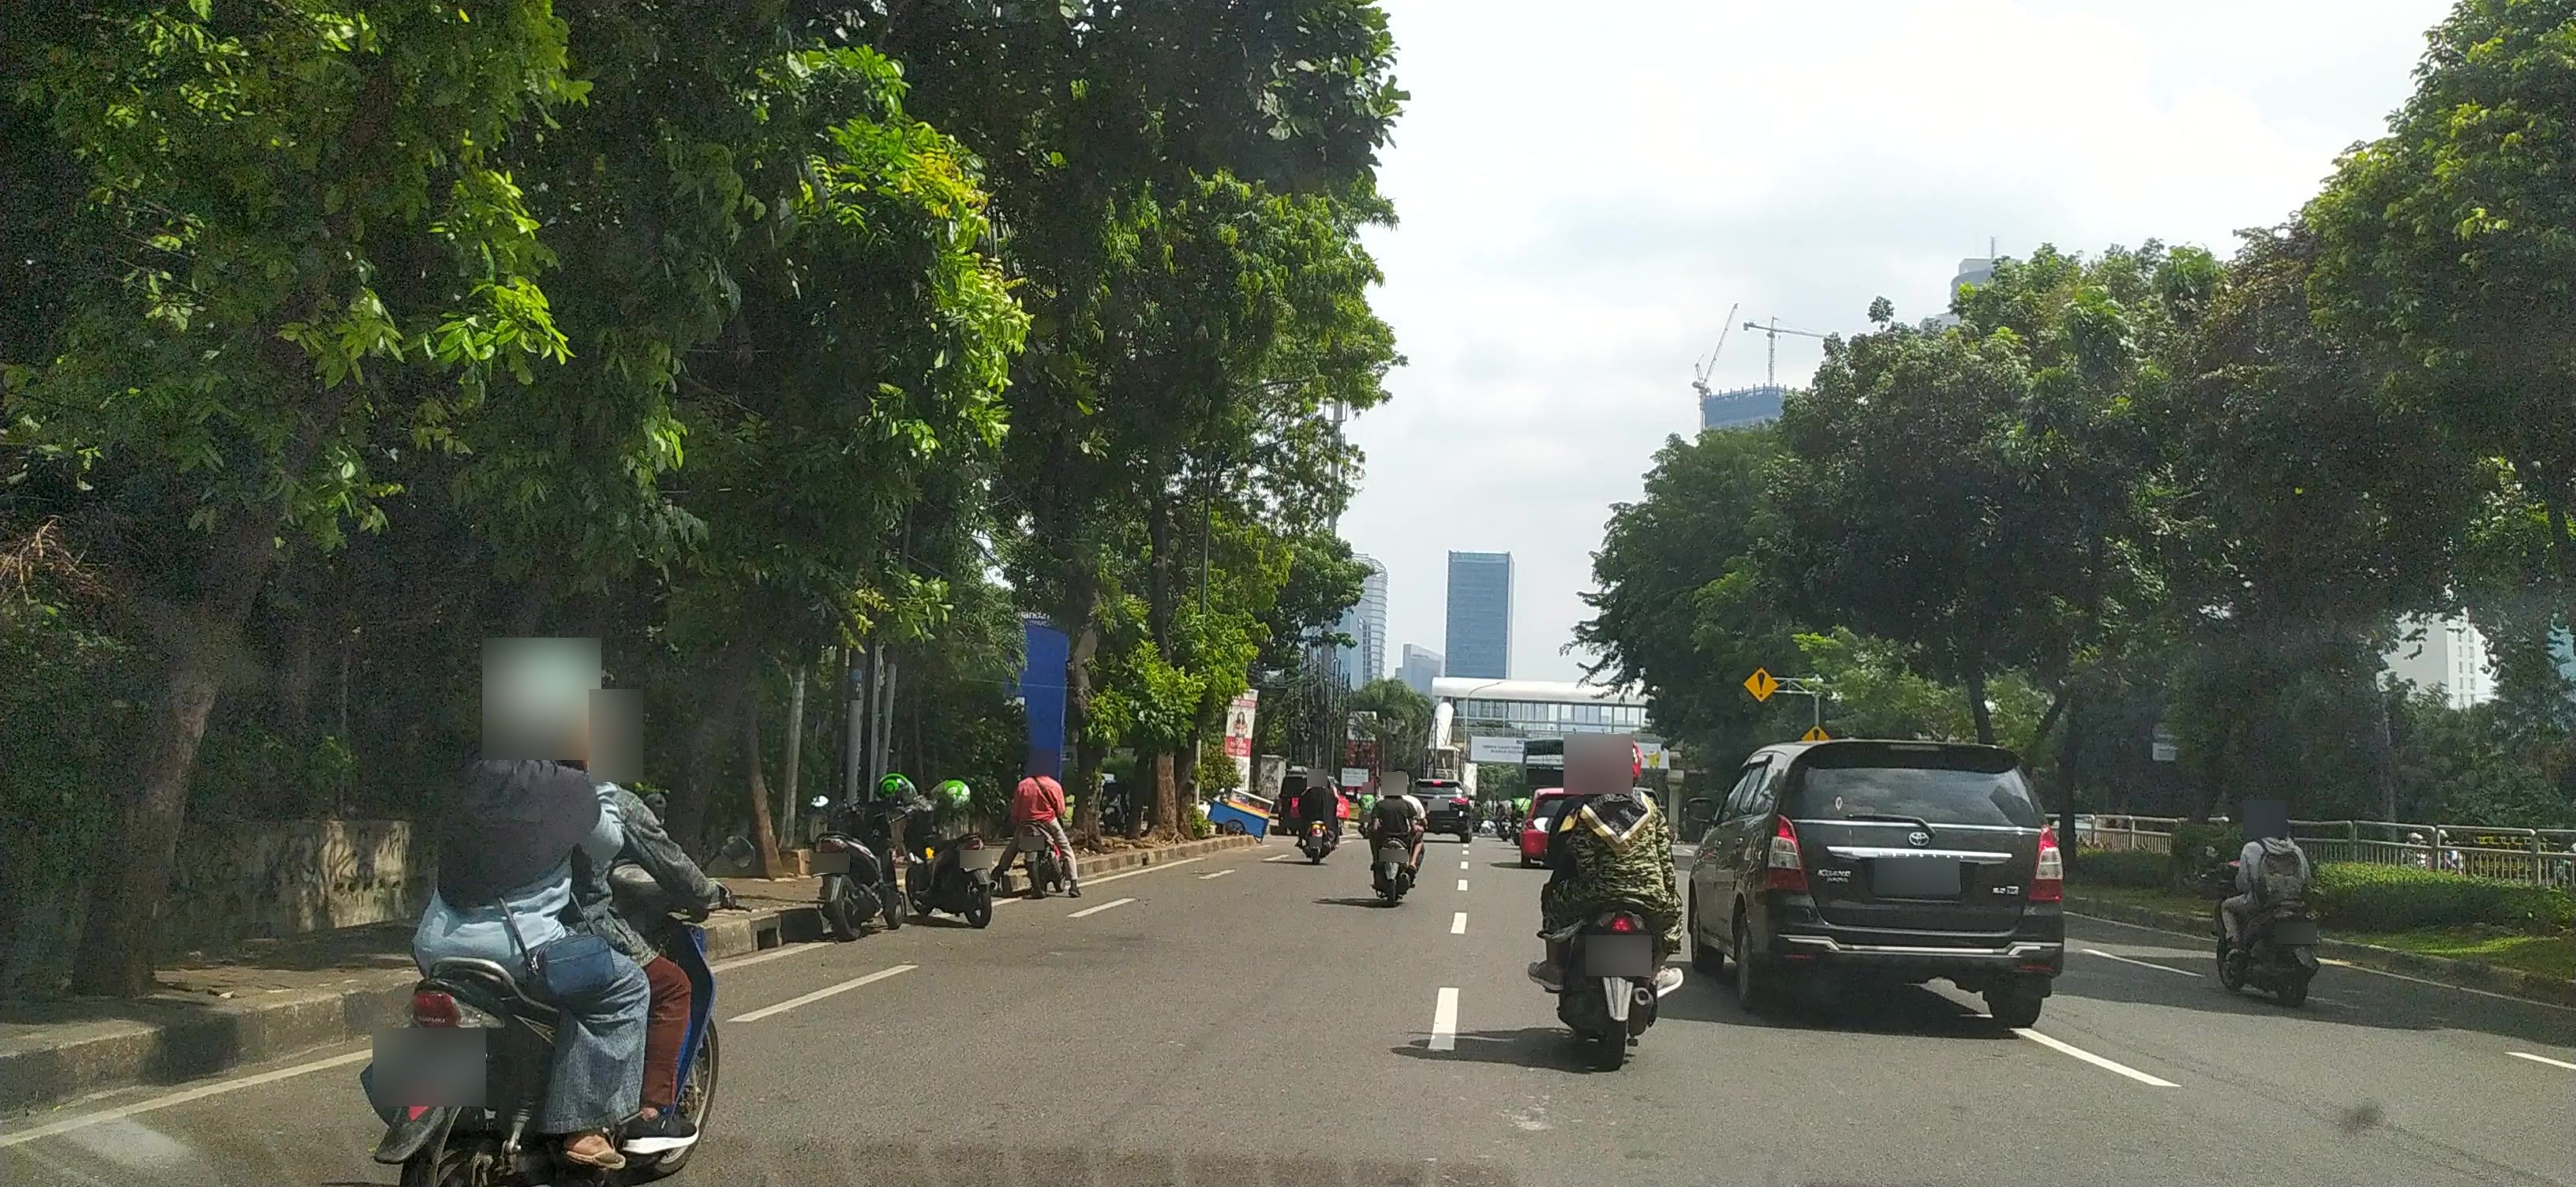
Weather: cloudy
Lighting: day
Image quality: good
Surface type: walking surface
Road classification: primary
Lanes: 4
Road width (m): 8
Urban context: urban centre
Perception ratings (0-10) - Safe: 6.5, Lively: 5.69, Beautiful: 6.57, Boring: 5.44, Depressing: 3.24, Wealthy: 6.36